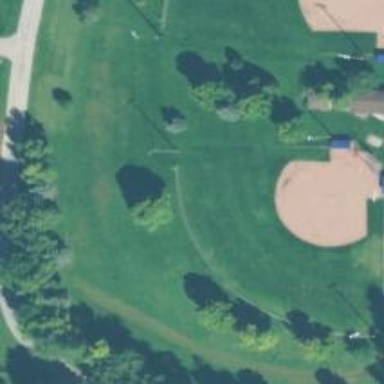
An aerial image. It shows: Baseball pitch for leisure and sports activities.